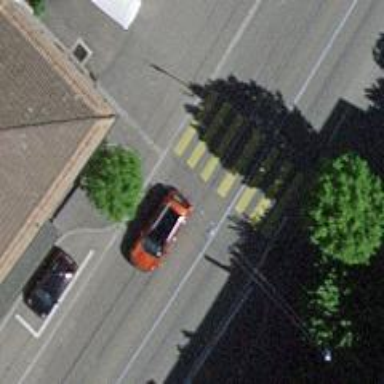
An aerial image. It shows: Uncontrolled zebra crossing on the road.